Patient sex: M
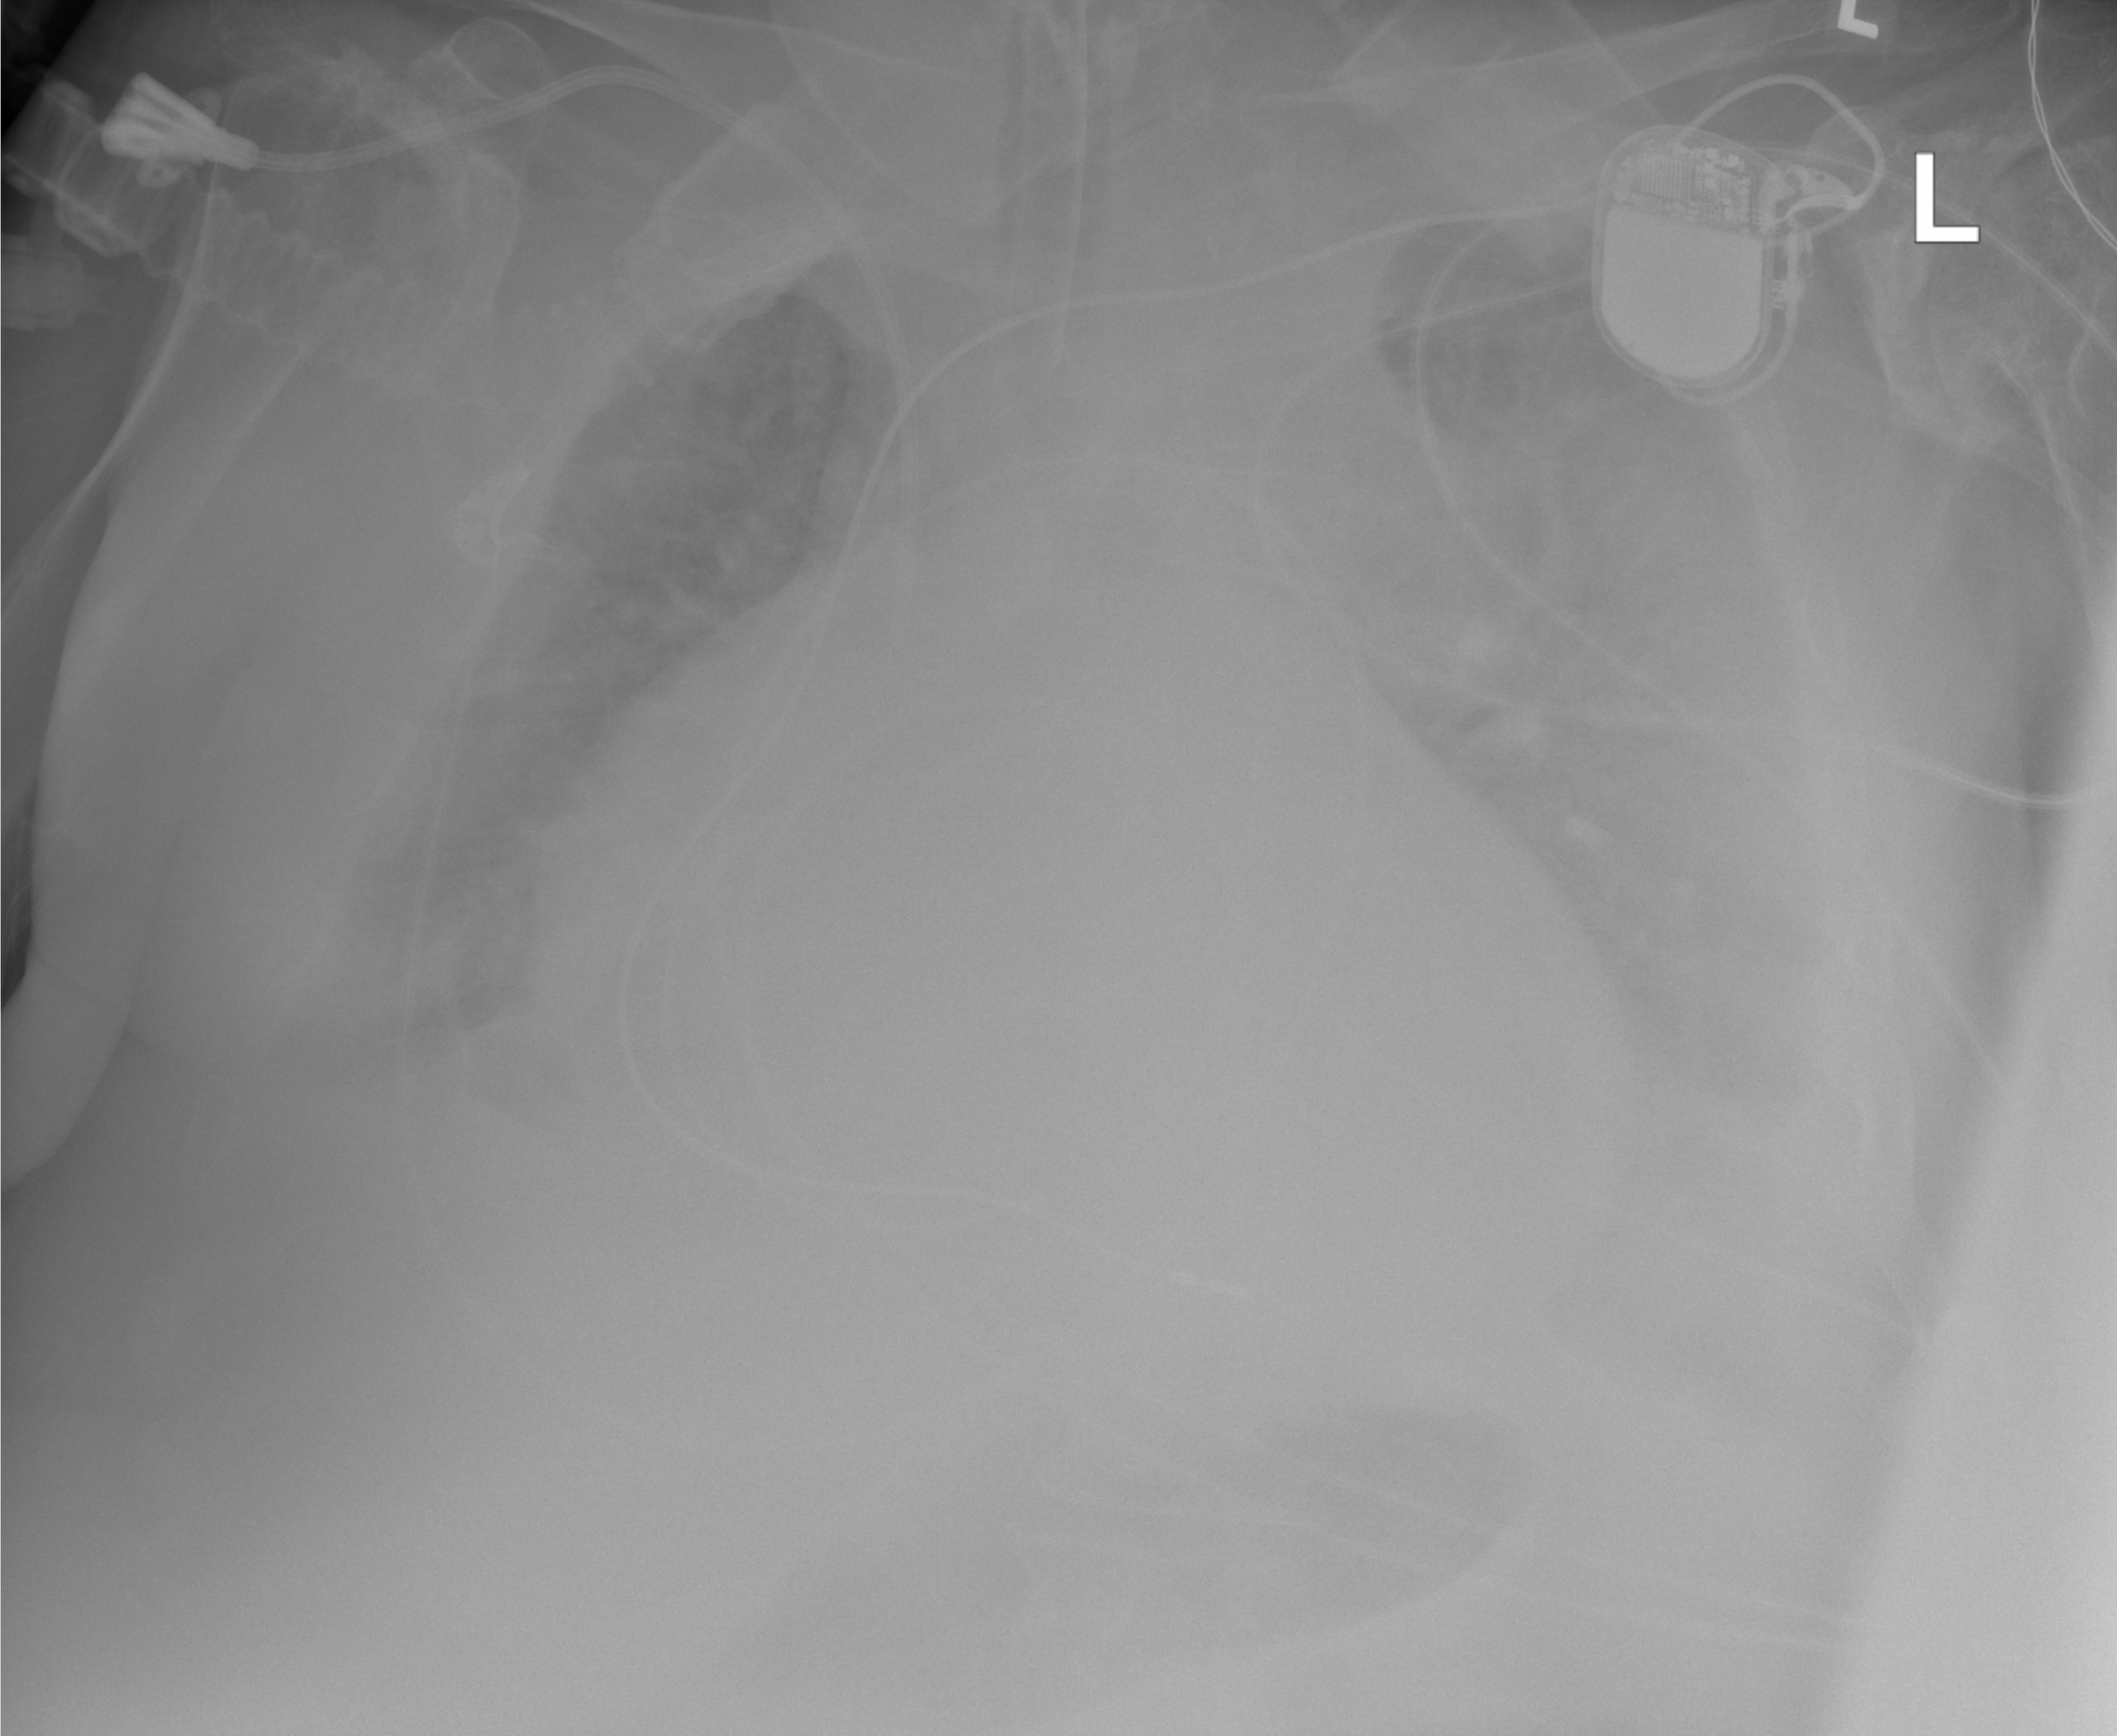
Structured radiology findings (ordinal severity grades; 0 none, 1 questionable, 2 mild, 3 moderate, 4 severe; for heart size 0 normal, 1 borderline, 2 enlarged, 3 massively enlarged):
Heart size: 3
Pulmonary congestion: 3
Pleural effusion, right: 2
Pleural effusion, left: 3
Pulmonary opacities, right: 2
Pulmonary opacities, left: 2
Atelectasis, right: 2
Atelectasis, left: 3